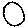
Label: circle